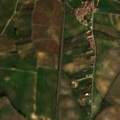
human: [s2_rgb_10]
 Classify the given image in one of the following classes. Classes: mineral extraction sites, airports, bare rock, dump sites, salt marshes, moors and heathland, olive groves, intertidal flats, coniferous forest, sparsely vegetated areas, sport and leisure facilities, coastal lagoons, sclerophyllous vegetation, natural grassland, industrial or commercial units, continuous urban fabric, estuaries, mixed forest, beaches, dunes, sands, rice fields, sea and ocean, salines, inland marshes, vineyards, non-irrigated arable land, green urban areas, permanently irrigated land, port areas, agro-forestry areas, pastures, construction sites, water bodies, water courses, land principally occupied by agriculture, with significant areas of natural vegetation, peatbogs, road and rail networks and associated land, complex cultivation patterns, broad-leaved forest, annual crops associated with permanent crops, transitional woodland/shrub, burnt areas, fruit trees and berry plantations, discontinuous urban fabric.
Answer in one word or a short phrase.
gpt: discontinuous urban fabric, permanently irrigated land, vineyards